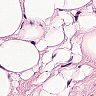
Metastatic tissue present: no